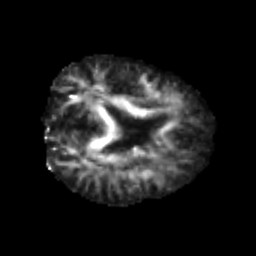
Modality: FA
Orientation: axial
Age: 39
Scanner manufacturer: philips
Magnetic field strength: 3 T
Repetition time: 7.768 s
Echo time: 0.1224 s